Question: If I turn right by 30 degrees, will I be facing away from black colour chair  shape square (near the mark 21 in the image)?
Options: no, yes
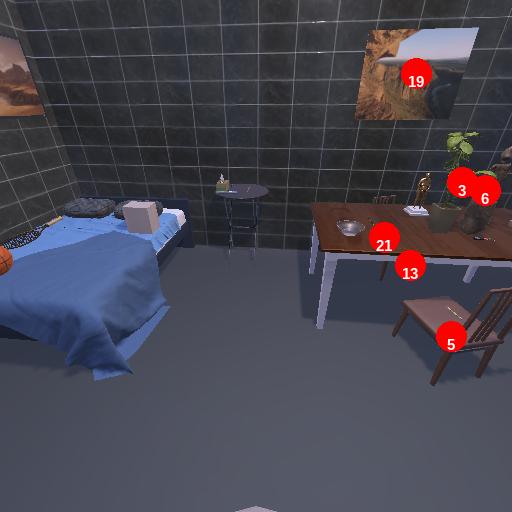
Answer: no